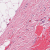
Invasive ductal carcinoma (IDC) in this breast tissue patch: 0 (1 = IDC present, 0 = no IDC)